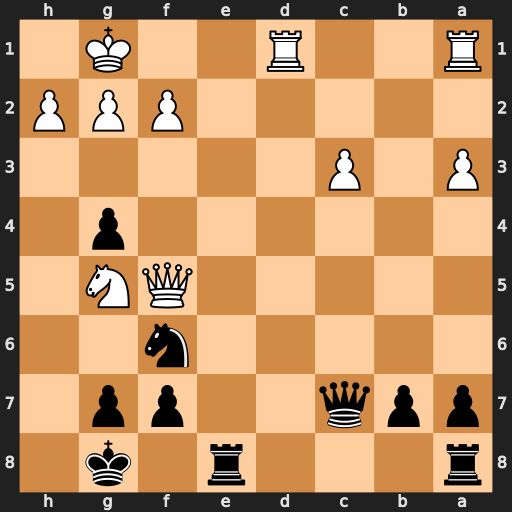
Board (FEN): r3r1k1/ppq2pp1/5n2/5QN1/6p1/P1P5/5PPP/R2R2K1
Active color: b
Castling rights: -
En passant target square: -
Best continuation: Re5 Qd3 Rxg5